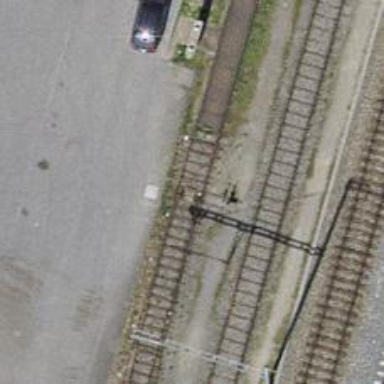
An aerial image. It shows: Single-track railway siding with electrified contact lines.